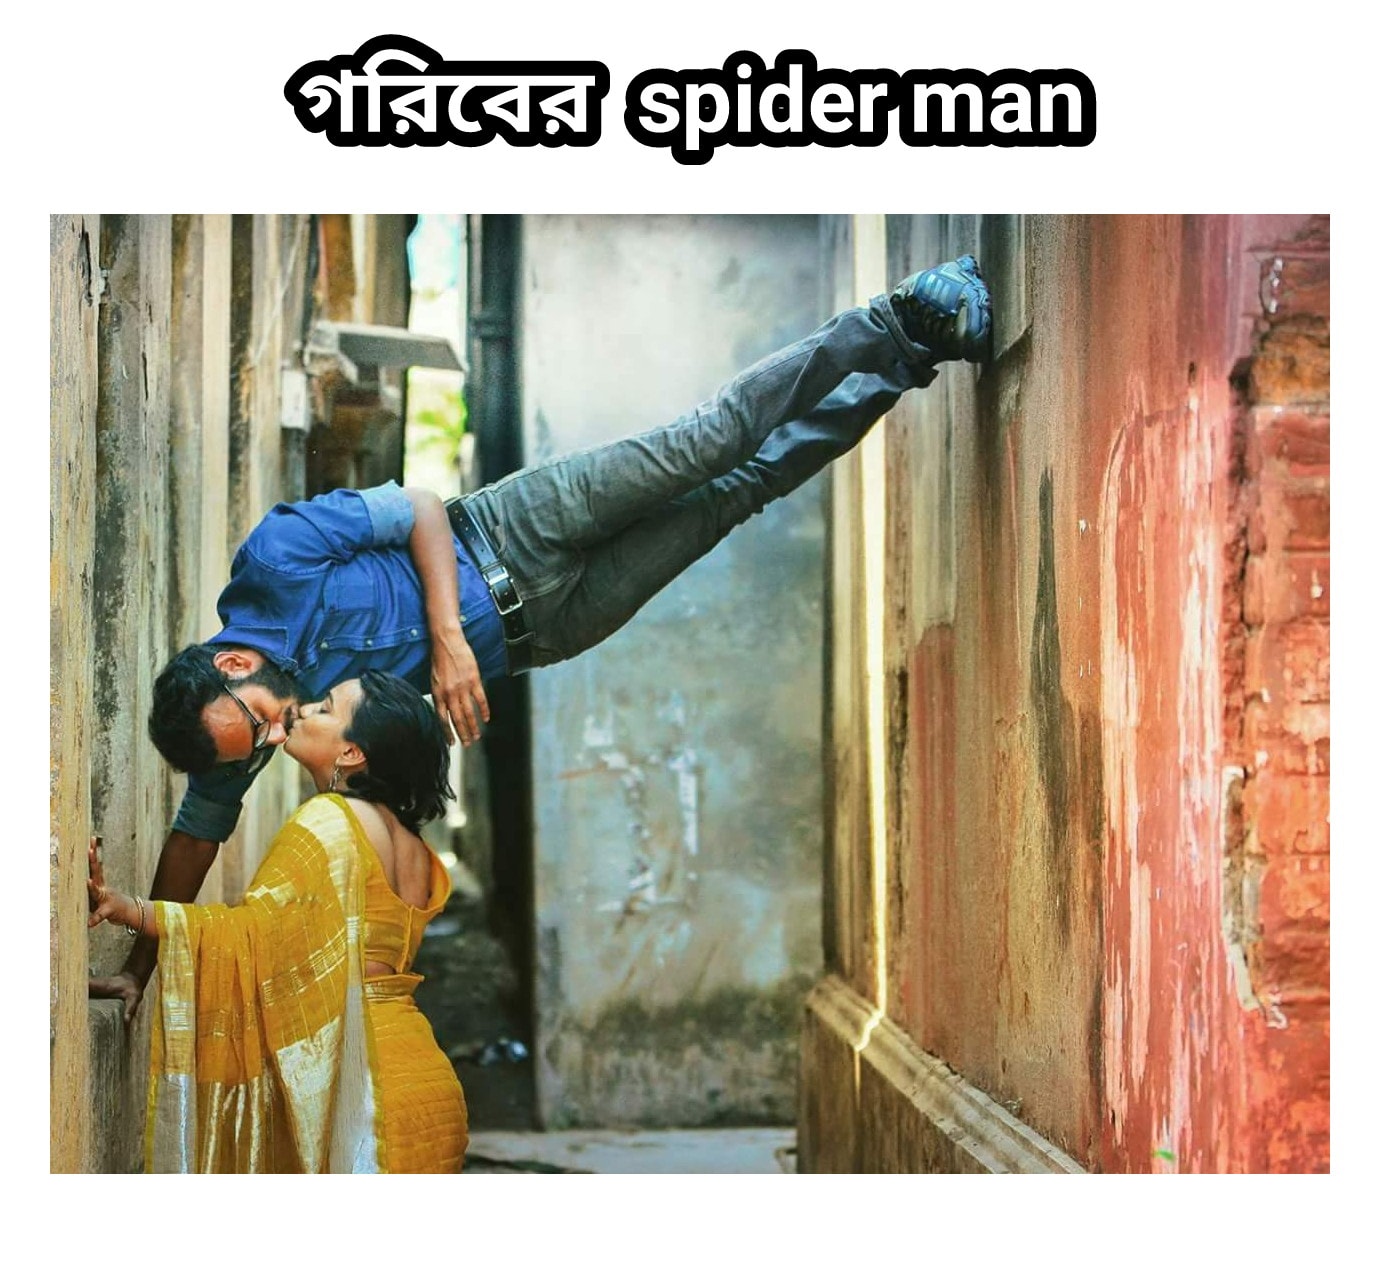
Caption: গরিবের  spider man
Label: non-hate